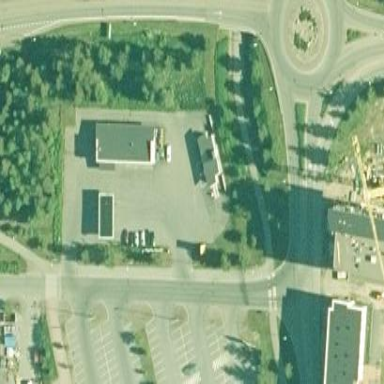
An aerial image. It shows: Retail area.